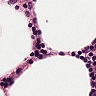
Metastatic tissue present: no